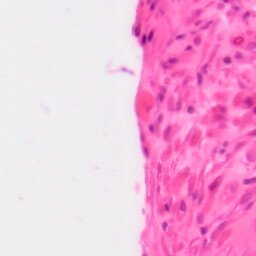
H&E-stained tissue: Colon